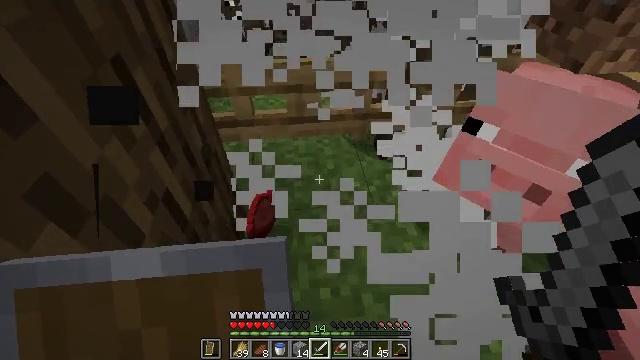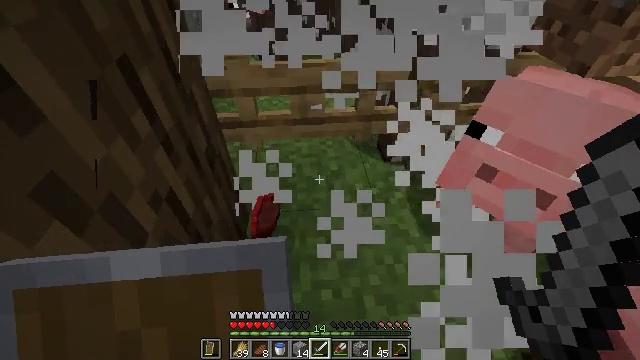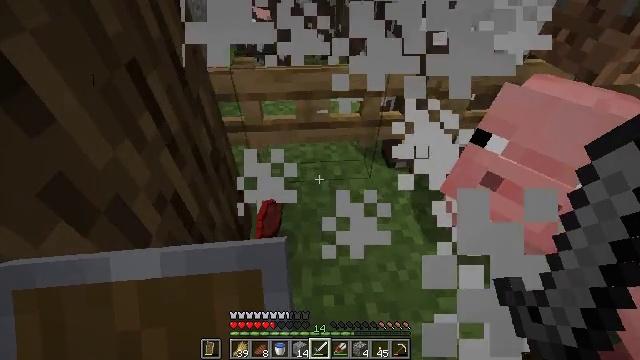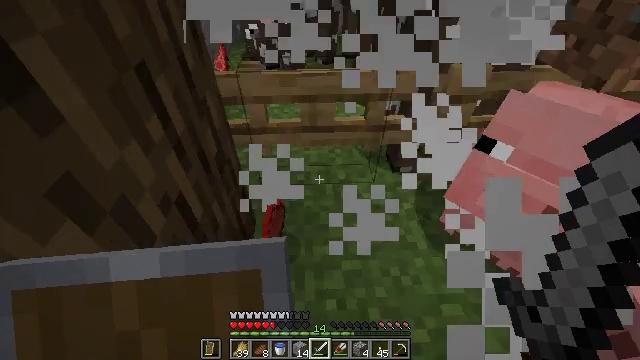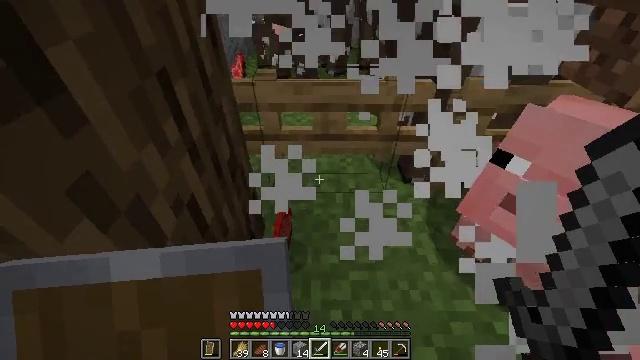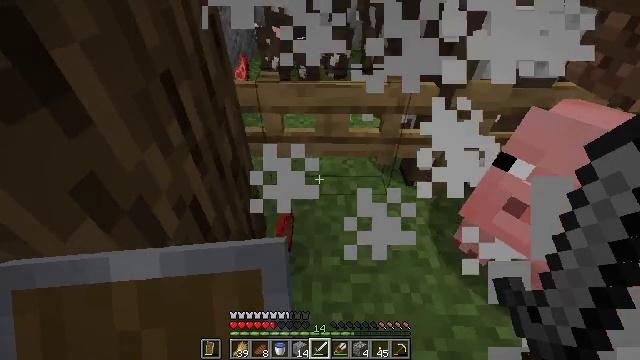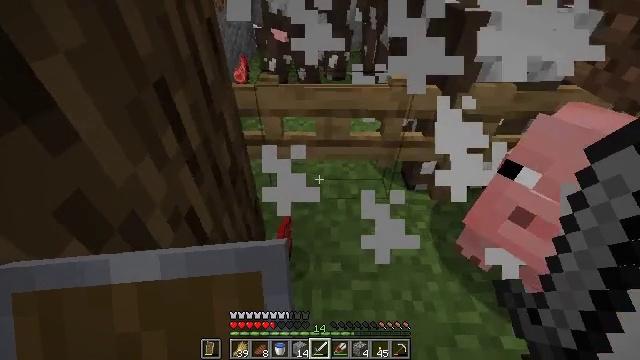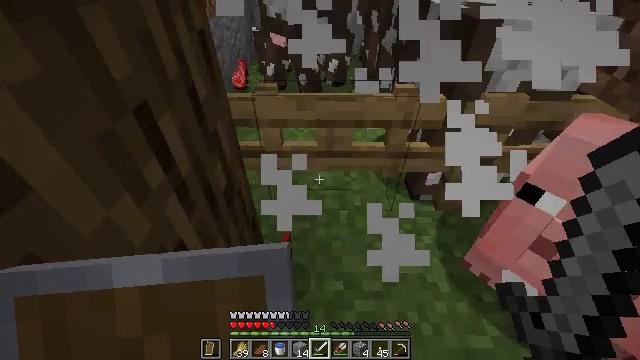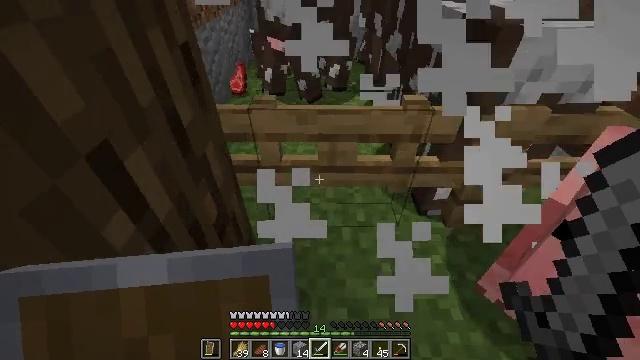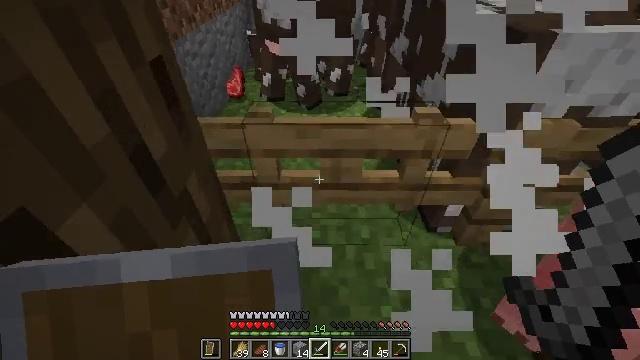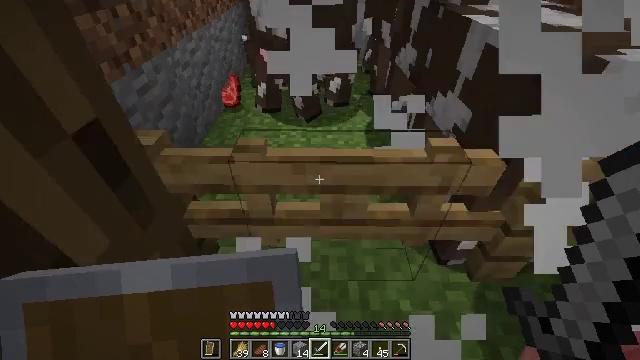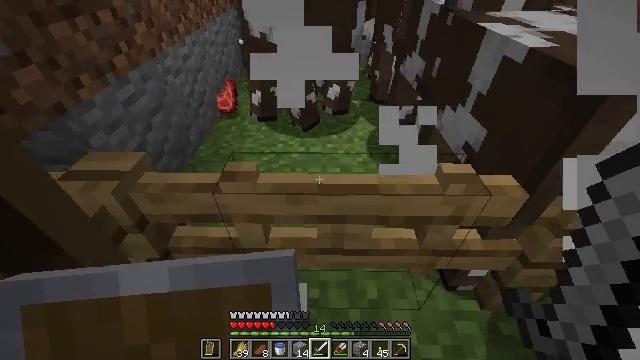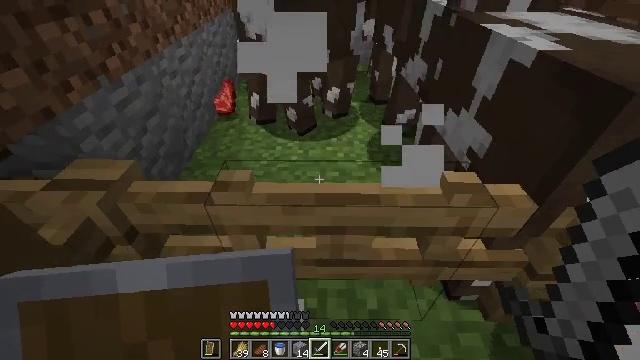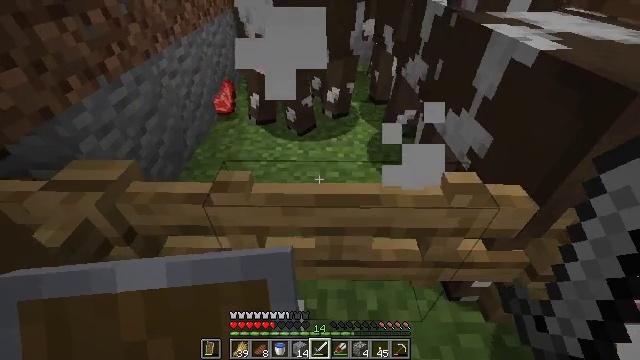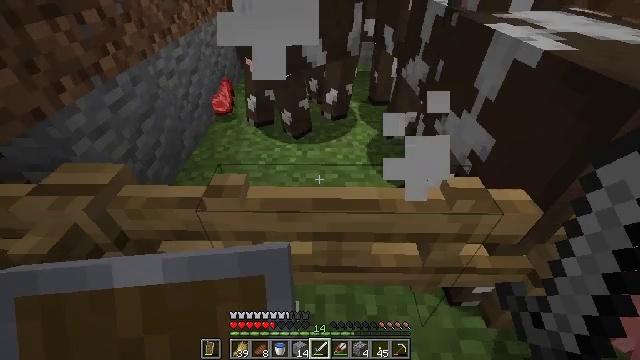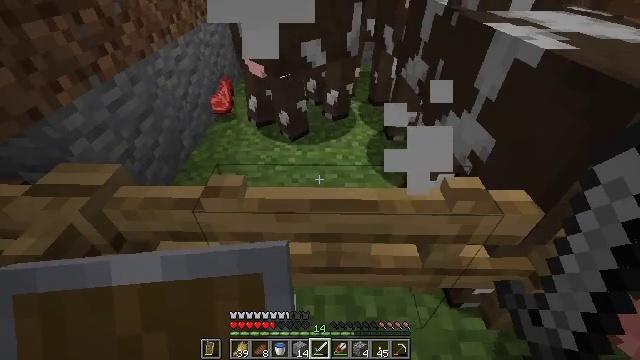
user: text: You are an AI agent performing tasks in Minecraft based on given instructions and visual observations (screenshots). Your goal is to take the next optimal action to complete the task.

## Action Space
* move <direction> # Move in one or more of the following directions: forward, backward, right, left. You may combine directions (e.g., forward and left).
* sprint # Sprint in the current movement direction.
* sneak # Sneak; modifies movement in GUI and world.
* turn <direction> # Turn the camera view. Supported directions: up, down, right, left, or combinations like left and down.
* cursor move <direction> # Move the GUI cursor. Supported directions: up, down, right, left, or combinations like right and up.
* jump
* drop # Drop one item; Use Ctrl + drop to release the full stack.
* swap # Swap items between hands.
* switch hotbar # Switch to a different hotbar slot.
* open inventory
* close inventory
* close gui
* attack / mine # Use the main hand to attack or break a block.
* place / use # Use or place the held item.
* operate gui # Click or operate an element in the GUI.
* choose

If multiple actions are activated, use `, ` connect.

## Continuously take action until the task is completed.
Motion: motion action
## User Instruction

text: Remove a dandelion from the inventory.
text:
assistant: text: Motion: no_op
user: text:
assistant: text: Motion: turn left and up
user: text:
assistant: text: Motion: turn left
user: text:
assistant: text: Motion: turn left and up
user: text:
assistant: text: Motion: no_op
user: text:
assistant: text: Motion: move forward
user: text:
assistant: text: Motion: move forward
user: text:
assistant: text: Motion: move forward
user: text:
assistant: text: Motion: move forward
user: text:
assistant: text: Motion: move forward
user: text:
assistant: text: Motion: no_op
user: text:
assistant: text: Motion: no_op
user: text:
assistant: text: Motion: no_op
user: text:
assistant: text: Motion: no_op
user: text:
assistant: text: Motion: no_op
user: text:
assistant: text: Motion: no_op
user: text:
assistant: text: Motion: no_op
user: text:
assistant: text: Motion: turn down
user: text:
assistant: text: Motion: turn right and down
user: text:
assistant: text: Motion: no_op
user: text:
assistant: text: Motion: no_op
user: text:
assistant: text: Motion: no_op
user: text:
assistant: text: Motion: use / place
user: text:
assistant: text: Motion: use / place
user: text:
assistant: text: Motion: move forward, use / place
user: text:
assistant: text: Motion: move forward, use / place
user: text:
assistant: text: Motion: move forward
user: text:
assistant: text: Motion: move forward, turn left and up
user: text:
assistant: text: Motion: move forward and move left, turn left and up
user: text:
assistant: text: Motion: move forward and move left, turn left and up